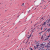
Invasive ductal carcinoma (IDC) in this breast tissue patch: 1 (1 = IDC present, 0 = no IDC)